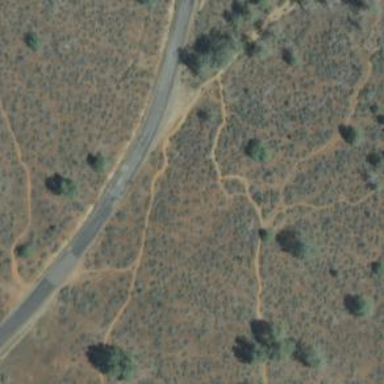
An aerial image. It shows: Path.